Brain MRI, t1w sequence, axial 2D slice.
Patient: age 30, sex M, weight 78 kg, height 1.78 m
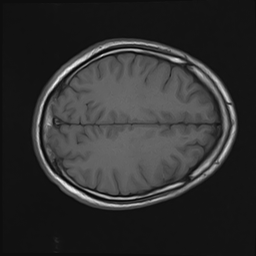